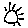
Label: sun